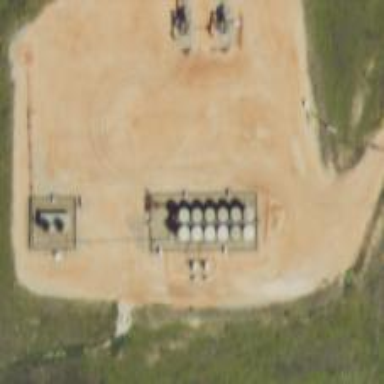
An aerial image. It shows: Storage tank that is man-made.